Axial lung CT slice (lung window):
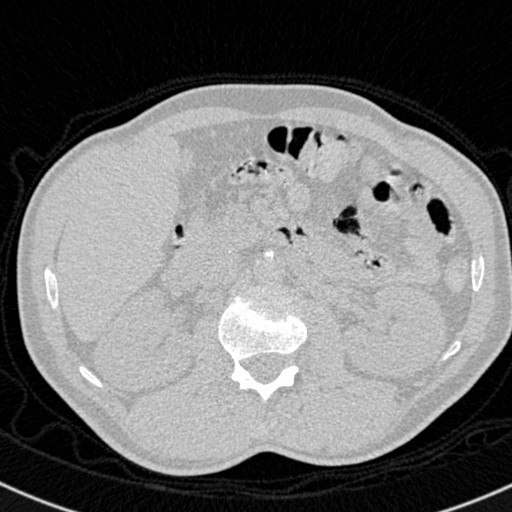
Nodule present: no